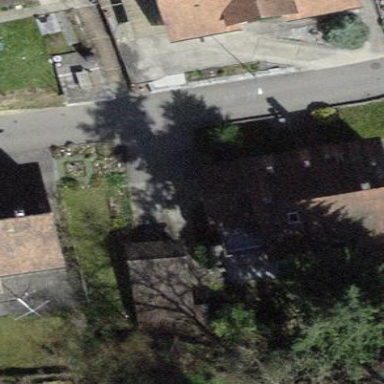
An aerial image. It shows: Building with tiled roof.